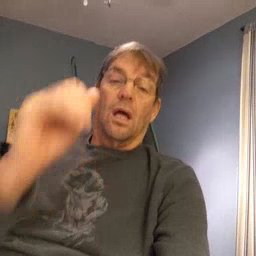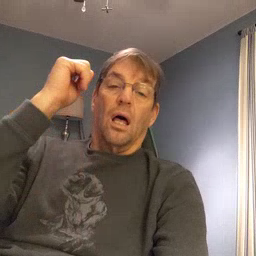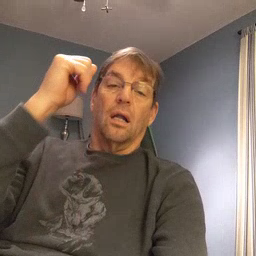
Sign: aunt